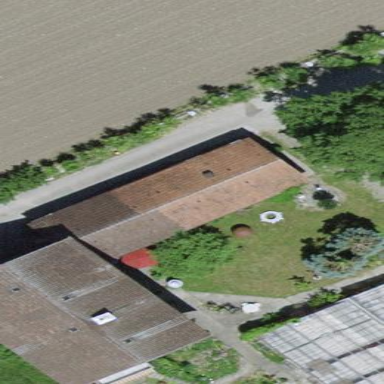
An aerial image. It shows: Rural barn.